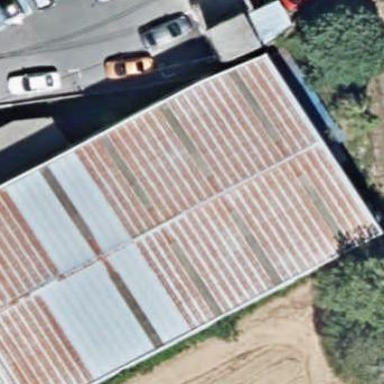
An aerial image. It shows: Industrial building.